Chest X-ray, PA view. Patient: 54 years old, sex M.
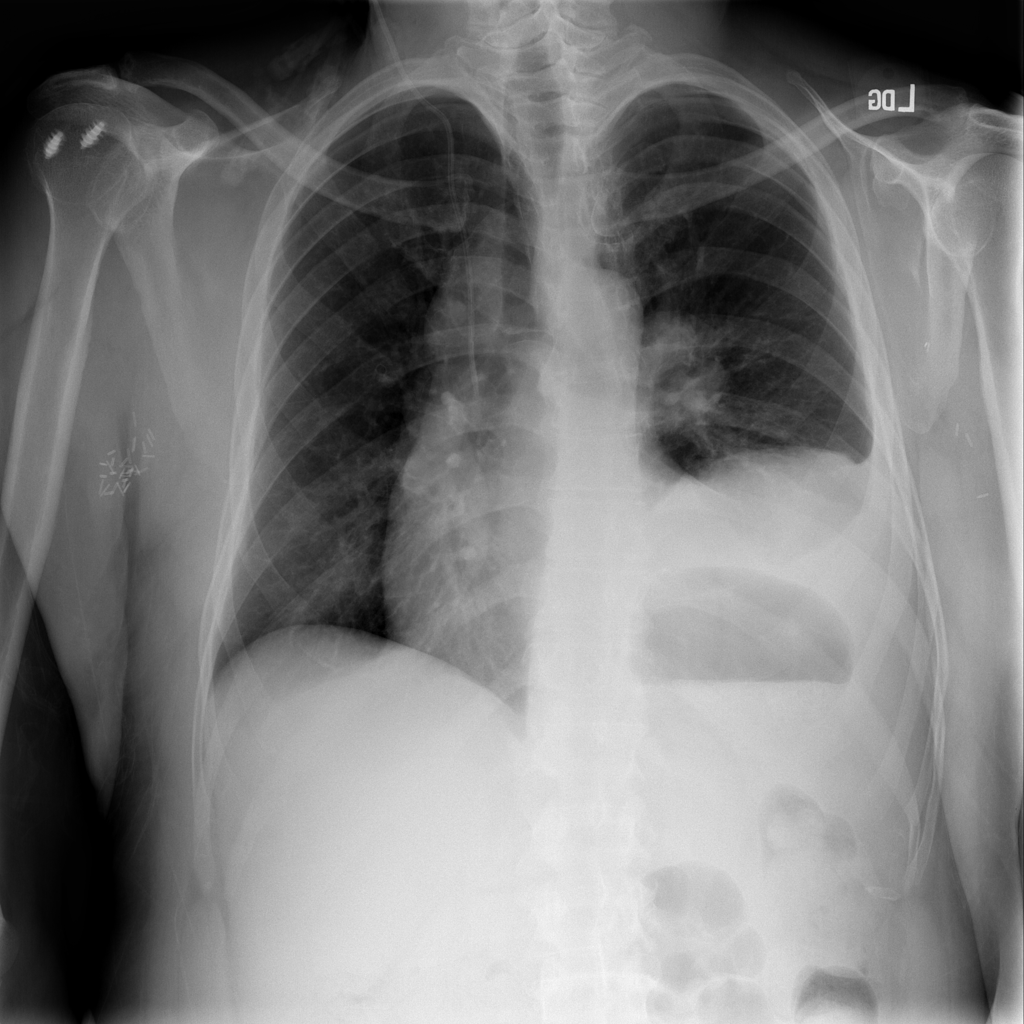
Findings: Effusion